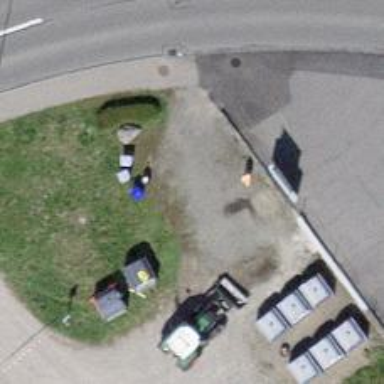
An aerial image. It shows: Recycling container for recycling.